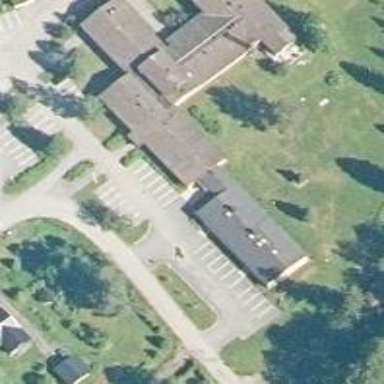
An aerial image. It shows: Hospital building.